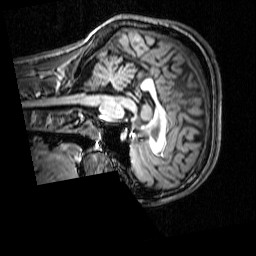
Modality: T1w
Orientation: sagittal